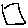
Label: square